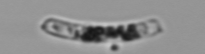
Label: Guinardia_striata